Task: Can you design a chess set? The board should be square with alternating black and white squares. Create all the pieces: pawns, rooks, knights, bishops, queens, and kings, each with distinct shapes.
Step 1705:
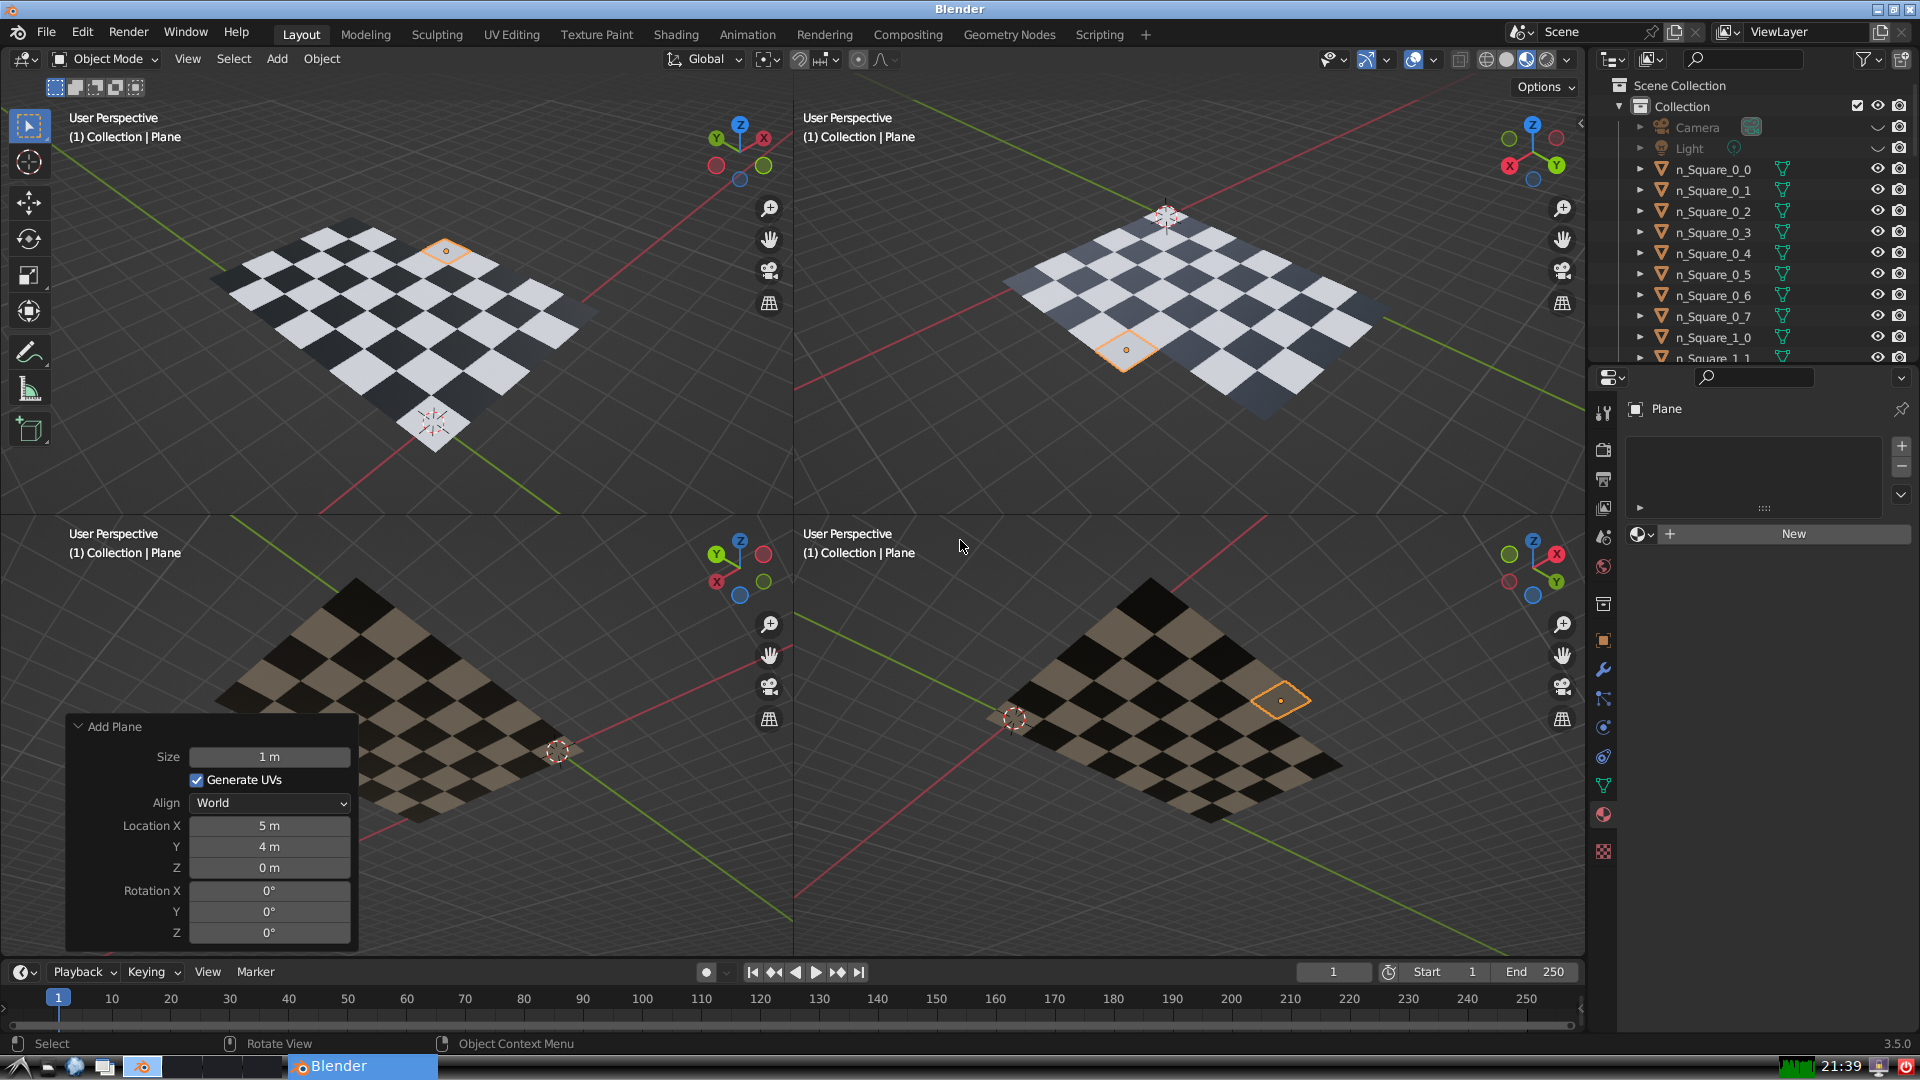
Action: {"key_press": ['Ctrl, Home']}